Question: Here is the sample code
'''
private void Form1_Load(object sender, EventArgs e)
{
//text values will be coming from database
label1.Text = "Sample 1";//db value
label2.Text = "Sample 2";//db value
label3.Text = "Sample 3";//db value
}
'''
Here is the ouput:

The text was truncated. How can I fix this? Is there a way that the label will adjust to the left automatically, the text has different lengths
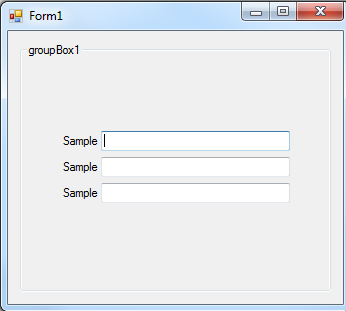
Answer: You should have to use 'TableLayoutPanel' and create 'Columns' with 'SizeType=AutoSize'.